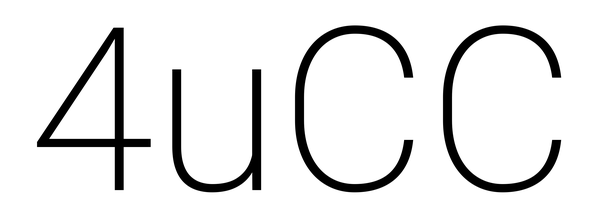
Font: Roboto_ExtraLight